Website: bh-photo
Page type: billing-address
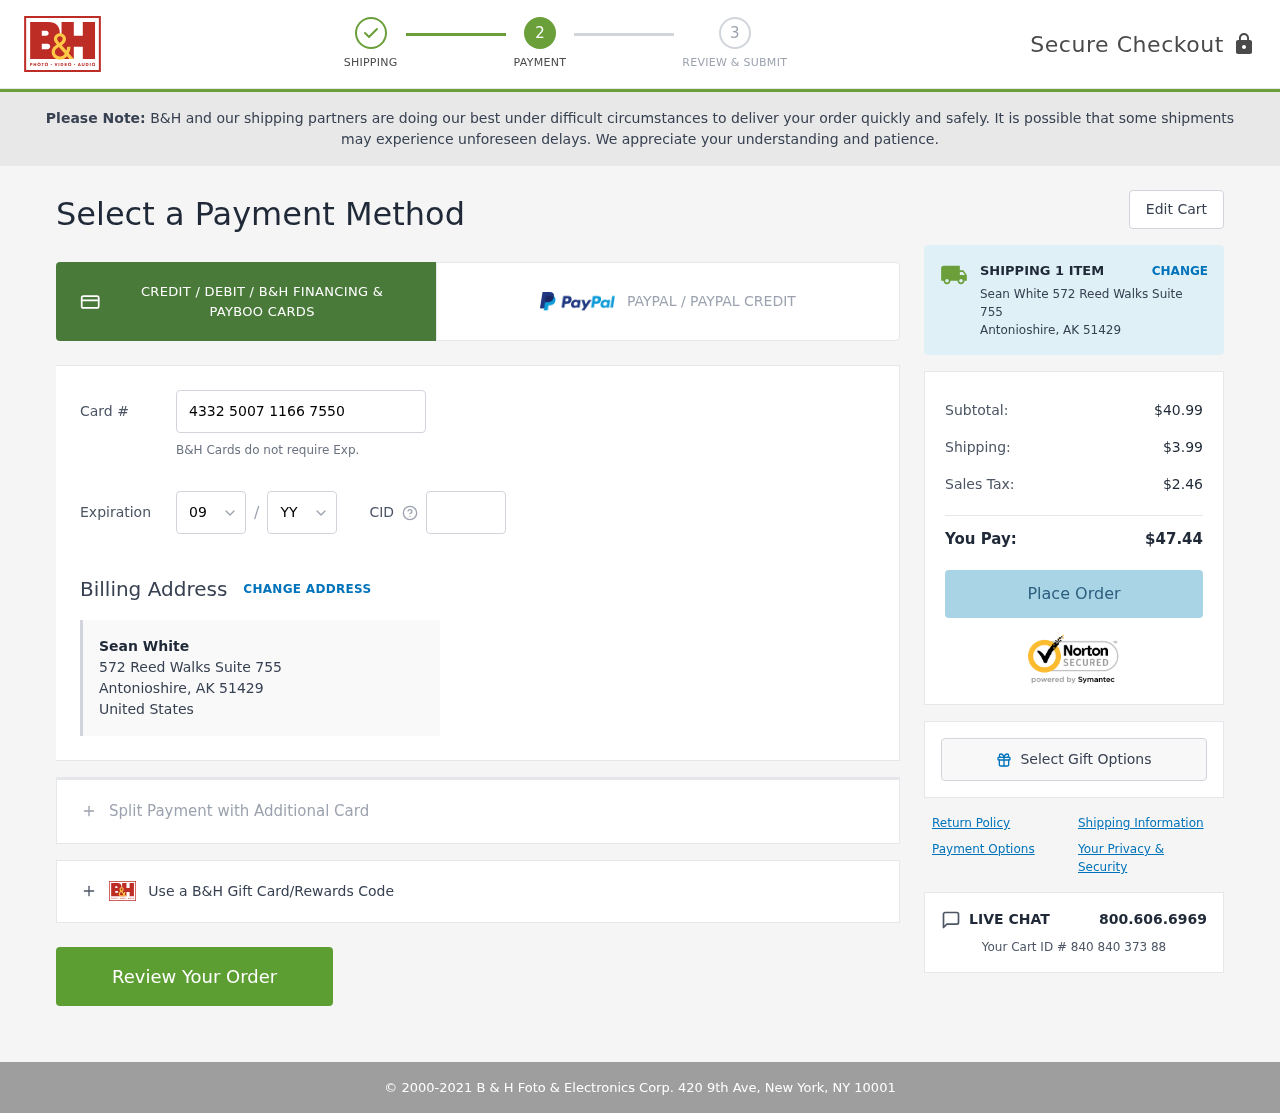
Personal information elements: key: PII_CARD_CVV
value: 944
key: PII_CARD_EXPIRY_MONTH
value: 09
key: PII_CARD_EXPIRY_YEAR
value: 26
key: PII_CARD_NUMBER
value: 4332 5007 1166 7550
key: PII_CITY
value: Antonioshire
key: PII_COUNTRY
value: United States
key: PII_FULLNAME
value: Sean White
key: PII_POSTCODE
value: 51429
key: PII_STATE_ABBR
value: AK
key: PII_STREET
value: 572 Reed Walks Suite 755
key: PII_FULLNAME2
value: Sean White
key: PII_CITY_STATE
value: Antonioshire, AK
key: PII_POSTCODE_FULL
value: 51429
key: PII_POSTCODE_NUMERIC
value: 51429
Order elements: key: ORDER_NUM_ITEMS
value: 1
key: ORDER_SUBTOTAL
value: $40.99
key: ORDER_SHIPPING_COST
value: $3.99
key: ORDER_TAX
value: $2.46
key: ORDER_TOTAL
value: $47.44
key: ORDER_ID
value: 840 840 373 88